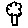
Label: tree